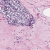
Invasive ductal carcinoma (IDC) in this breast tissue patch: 0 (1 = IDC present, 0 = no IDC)